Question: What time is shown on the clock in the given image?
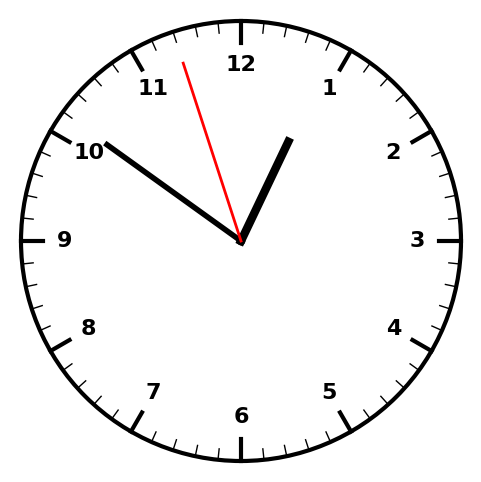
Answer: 12:50:57